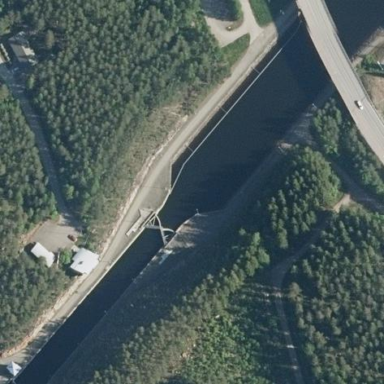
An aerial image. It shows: Canal with water flowing through it.